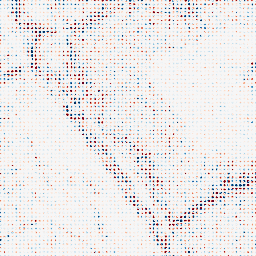
Category: wavelet
Decomposition family: wavelet_dwt
Decomposition parameters: wavelet: db4
level: 2
Upsampling method: sinc_blackman
Upsampling parameters: scale: 8
kernel_size: 4
Upsampling scale: 8